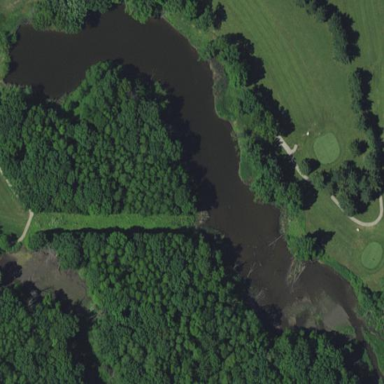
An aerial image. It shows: Water hazard in golf course. The hazard is natural water feature.